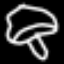
Label: mushroom